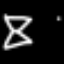
Label: hourglass